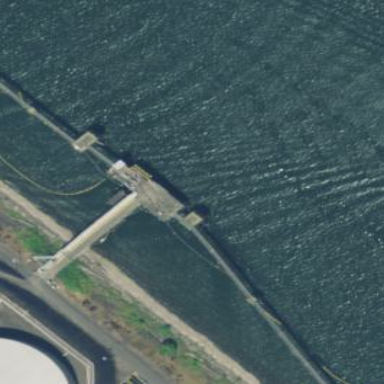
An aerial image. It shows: Man-made pier.